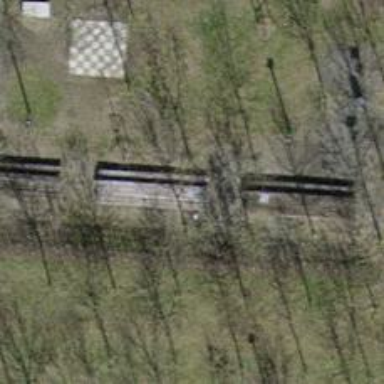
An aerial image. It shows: Picnic table located in leisure land area.